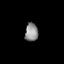
Tissue: lung
Cell type: Epithelial cells
Senescence score: 0.1748
Nuclear area (px): 238
Mean DAPI intensity: 140.008